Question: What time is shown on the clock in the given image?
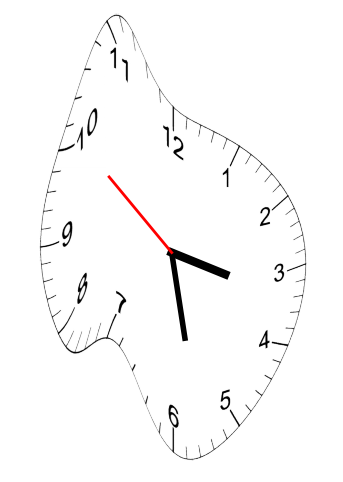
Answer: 03:27:51